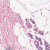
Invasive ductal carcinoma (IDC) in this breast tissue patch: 0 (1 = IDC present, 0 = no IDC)